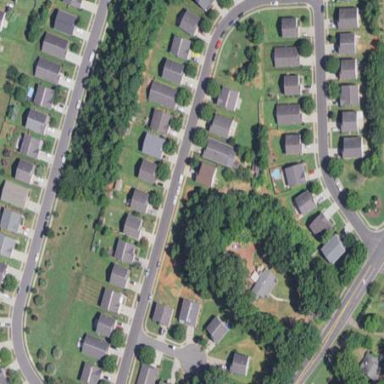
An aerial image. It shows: This residential area consists of single-family homes.